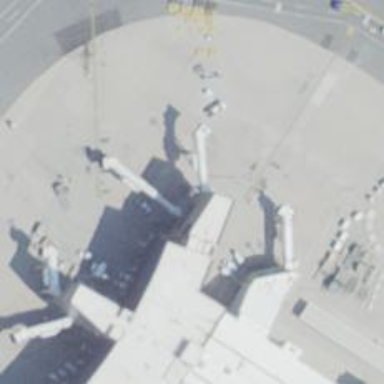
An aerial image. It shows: Airport gate.